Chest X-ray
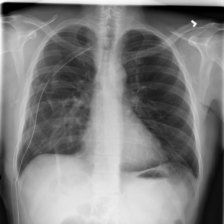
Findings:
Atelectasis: positive
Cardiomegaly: negative
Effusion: negative
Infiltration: negative
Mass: negative
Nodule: negative
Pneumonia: negative
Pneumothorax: negative
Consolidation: negative
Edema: negative
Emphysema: negative
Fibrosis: negative
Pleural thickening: negative
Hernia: negative